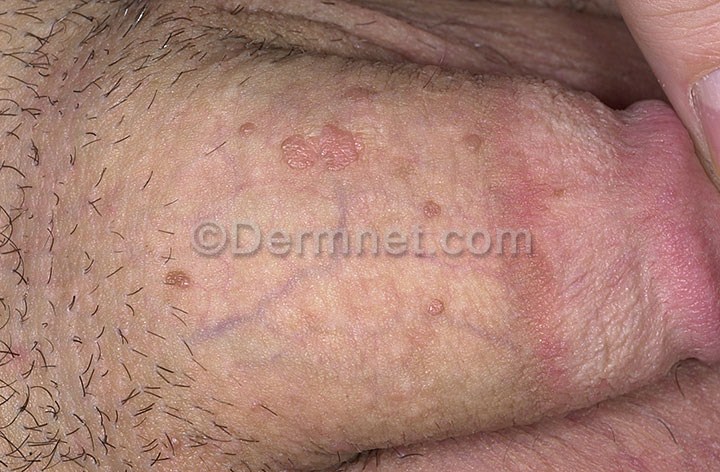
Disease: Herpes HPV and other STDs Photos